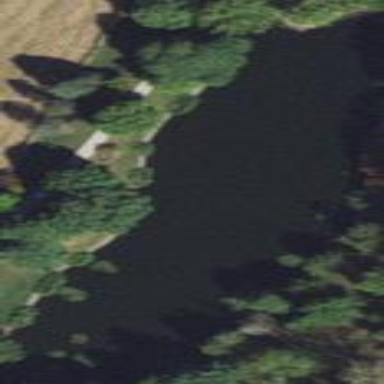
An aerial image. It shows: Pond with natural water.